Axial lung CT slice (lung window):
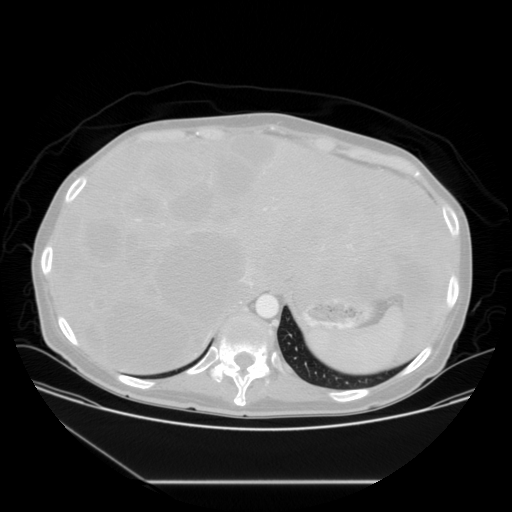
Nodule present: no